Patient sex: F
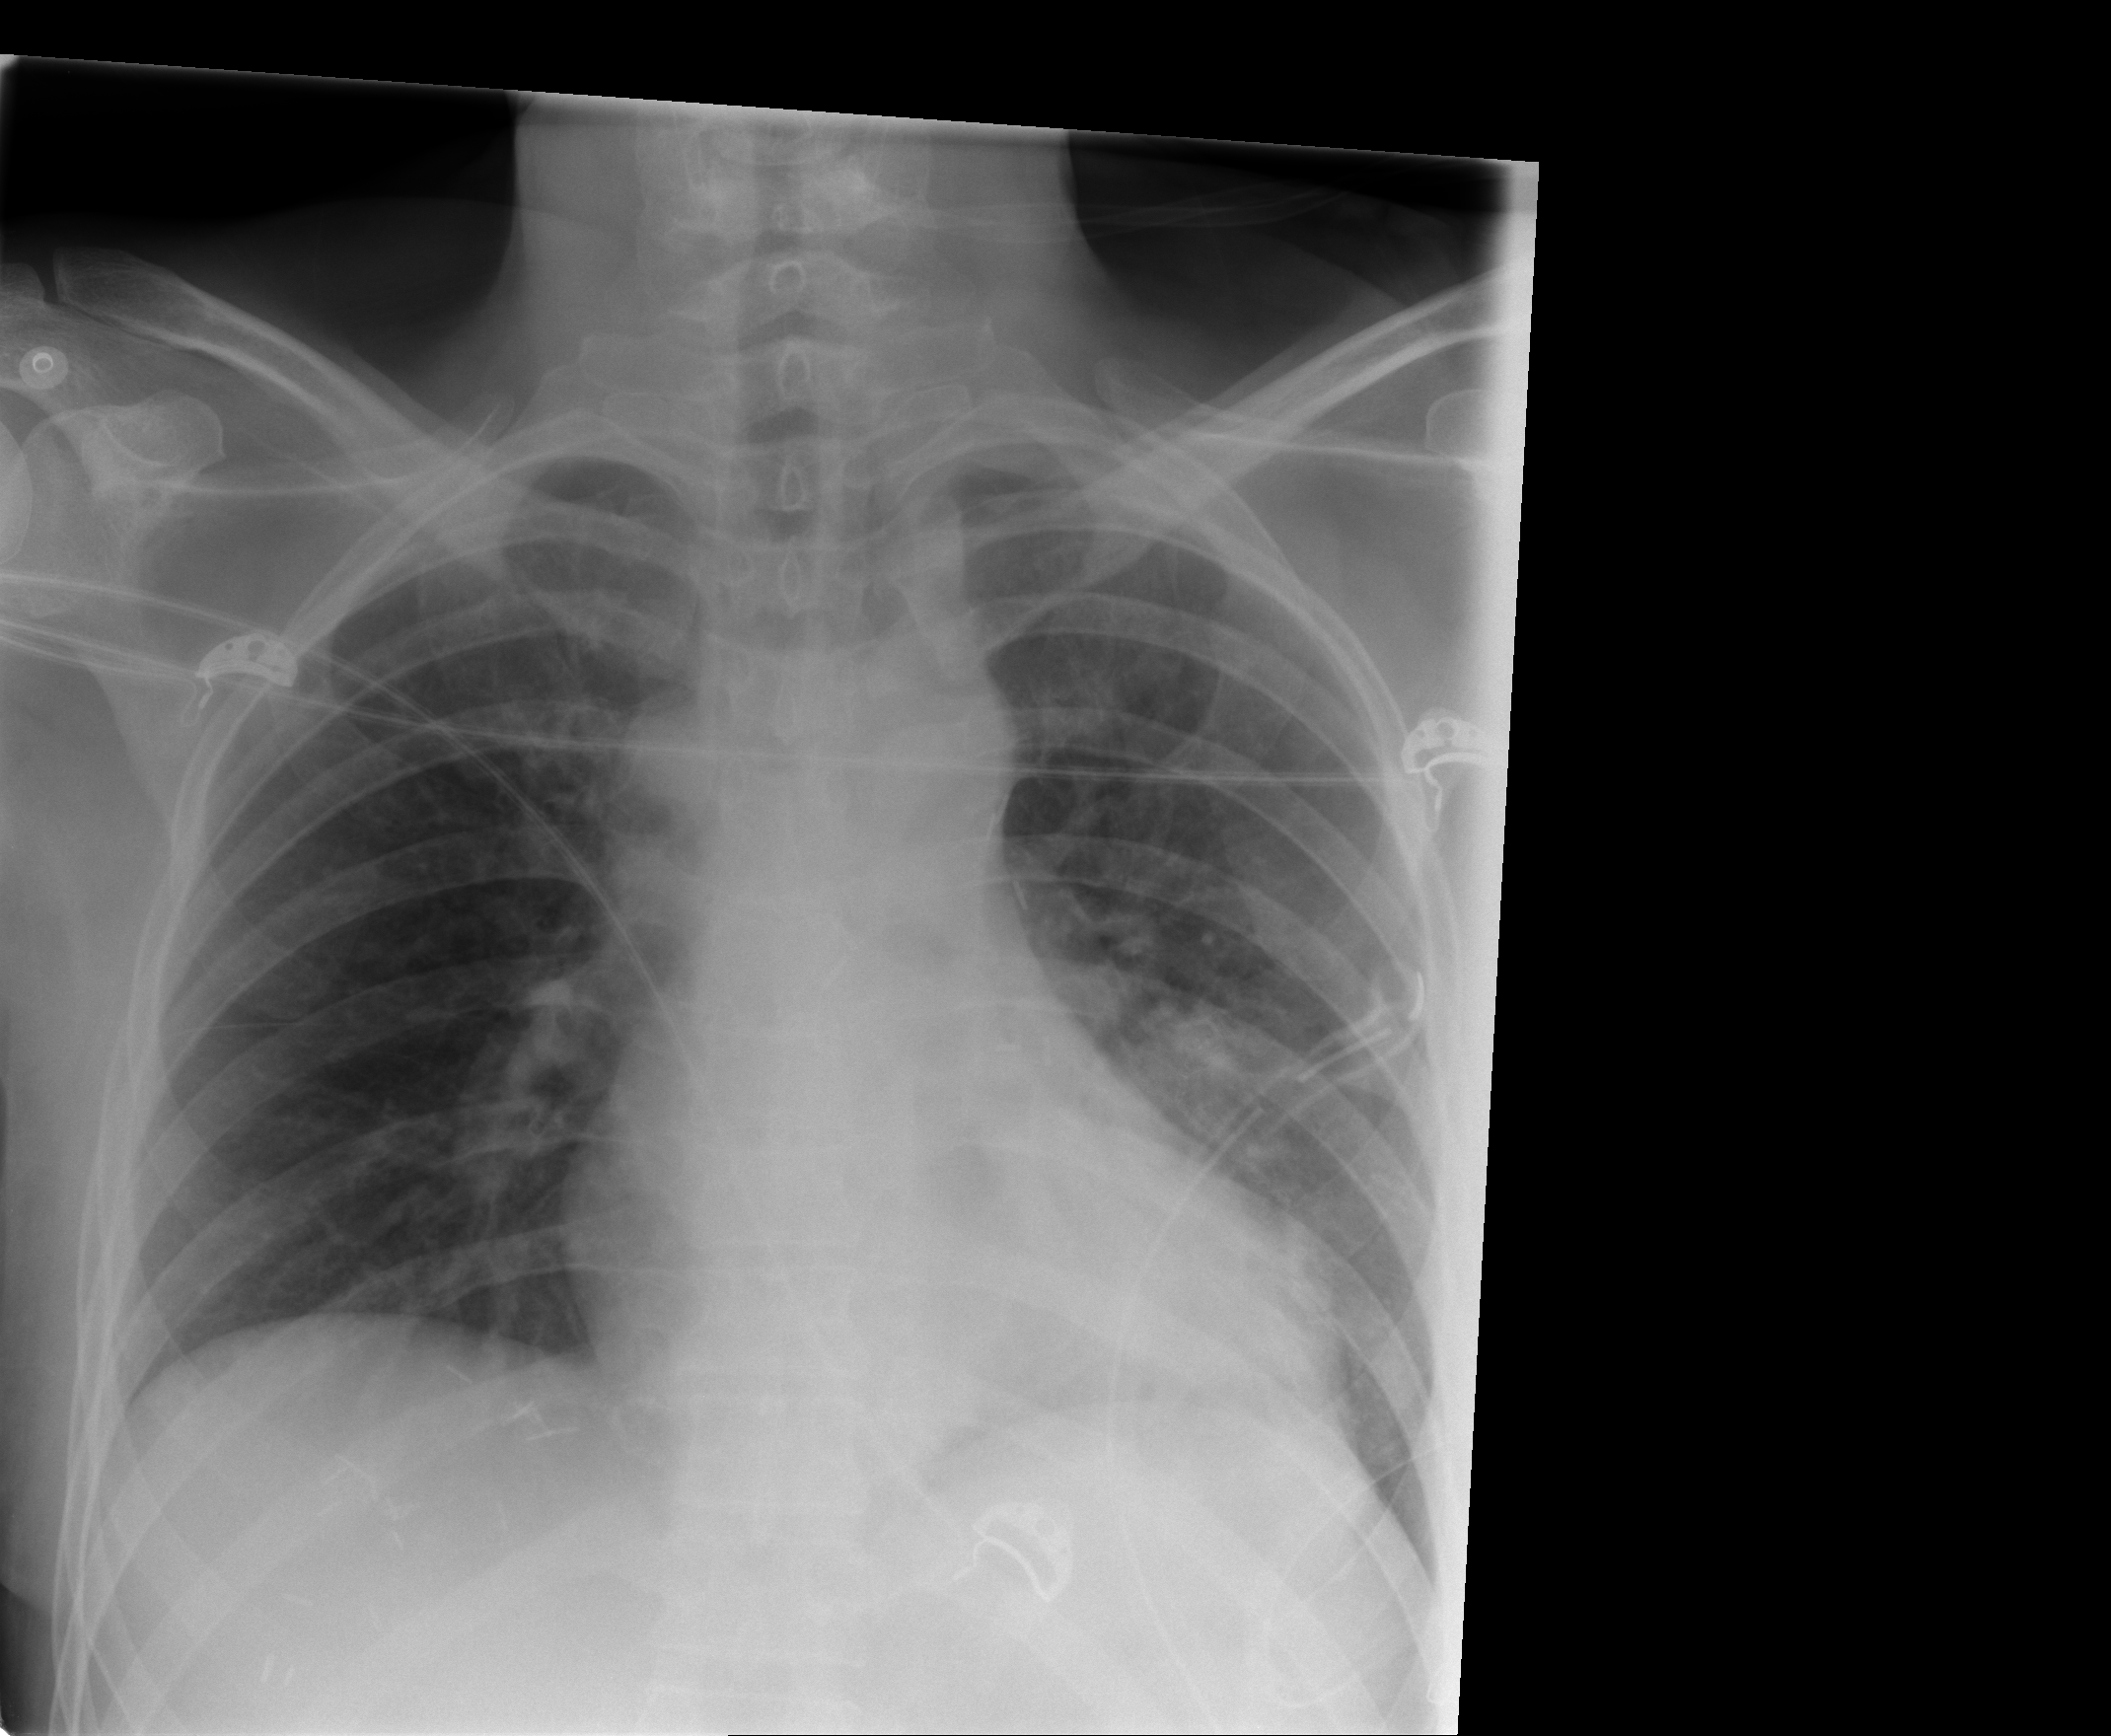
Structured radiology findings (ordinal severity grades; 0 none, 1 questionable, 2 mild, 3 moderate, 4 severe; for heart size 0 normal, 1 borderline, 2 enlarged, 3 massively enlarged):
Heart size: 0
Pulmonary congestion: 0
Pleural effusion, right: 0
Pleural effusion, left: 0
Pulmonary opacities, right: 0
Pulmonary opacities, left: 2
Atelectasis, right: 0
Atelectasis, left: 2